Question: I have to design a page for user information, for some background verification purpose, at my work. I need a set of fields for address, total count of which will be selected by user to update the form with that many fields. So, if user selects 3, form will have 3 set of address fields. Similar concept for work and education details.
Right now, I am passing the count to a handler page, which checks total count, and return it along with querystring, back to the main page. I am able to update the no. of fields, this way, but, all values are lost, once I return to the form. There are a lot of fields to even use session object for every value. Also, it resets the count of other such field set to 0. So, if I select 4 in address field, it renders four set of address fields, but fields for other details are gone.
I need to know, if it is possible to update the fields, using just one page, instead of creating a handler file to handle the redirect, so that I don't lose other data.
Sorry, for sounding a bit confusing. Will update the question, if needed.
Edit:

Similar blocks are there for education and work details. I want the update button to update the block, with that many fields, while retaining the values already entered by the user.
I have finally shifted the update code to one page. And the total count of blocks, is calculated by this way.
'''
if request.form("addresscount") <> "" then
varaddresscount = request.form("addresscount")
else
varaddresscount = 1
end if
'''
varaddresscount is used to loop through the html code which renders address fields. Even with this method, if I click on update button to change the total field count, every value entered by user is reset to default. Is there a way to retain the no. of fields without using session object, as there are way too many fields for which I have to store the value in session.
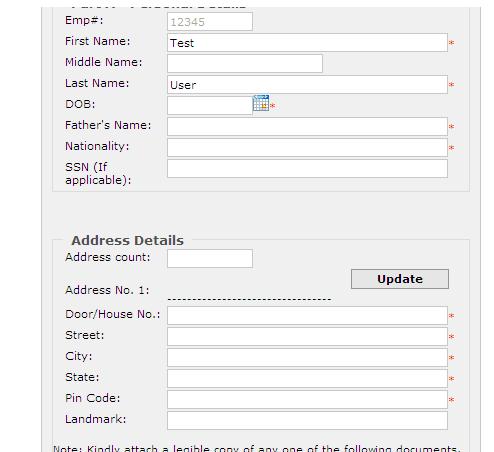
Answer: Why not have just a "add address" button that, whenever clicked, adds a extra set of input boxes using Javascript? That solves a lot of your problems regarding retaining the data on already filled in fields AND it makes it easier for the user.